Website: lowes
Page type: customer-info-address
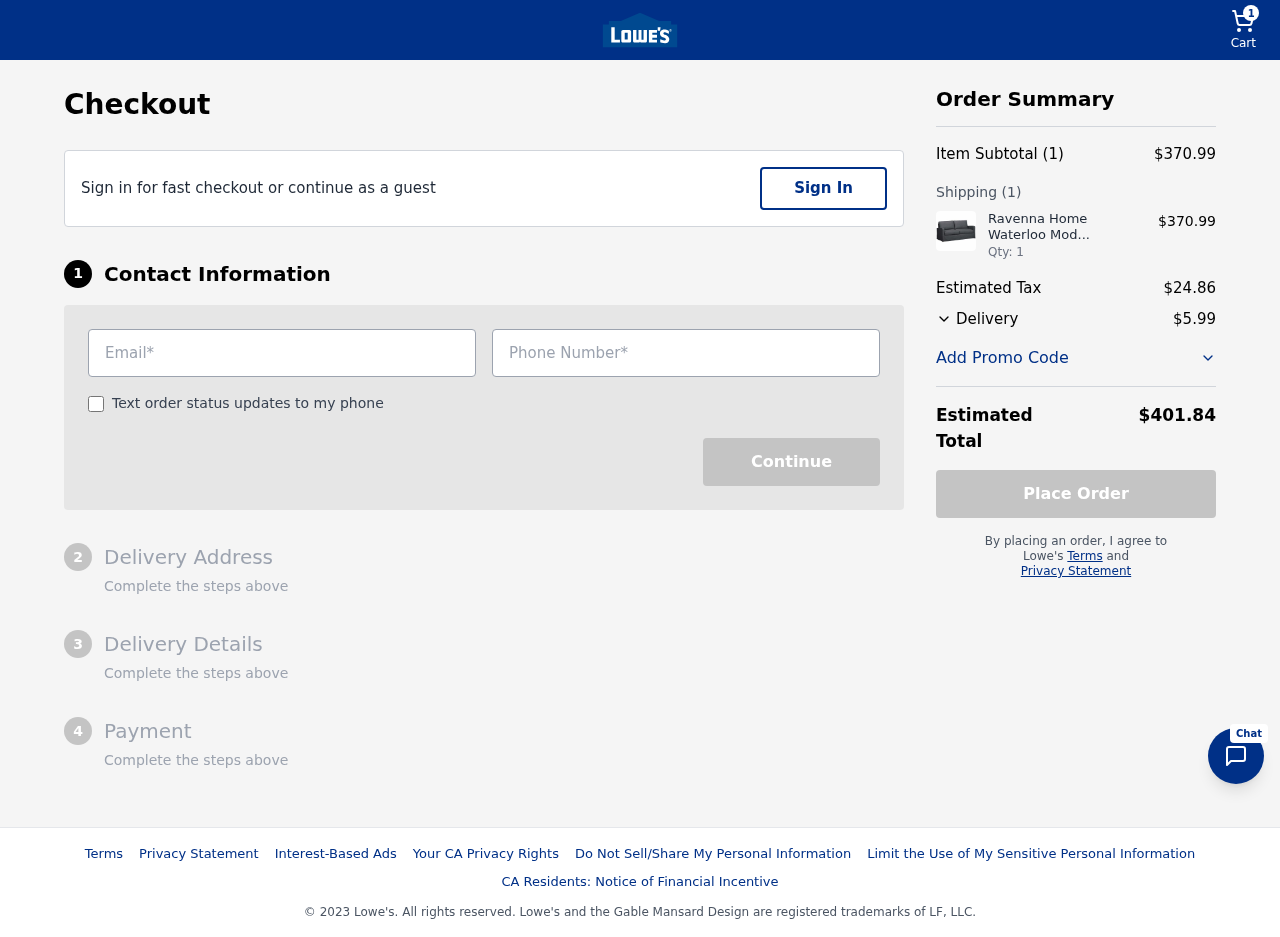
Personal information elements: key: PII_EMAIL
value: kimberlyalvarez@hotmail.com
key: PII_PHONE
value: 3699456122
Product elements: key: PRODUCT1_NAME
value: Ravenna Home Waterloo Modern Slipcover Chair Sofa
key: PRODUCT1_PRICE
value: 370.99
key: PRODUCT1_QUANTITY
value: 1
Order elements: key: ORDER_NUM_ITEMS
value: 1
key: ORDER_SUBTOTAL
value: $370.99
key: ORDER_NUM_ITEMS2
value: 1
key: ORDER_TAX
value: $24.86
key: ORDER_SHIPPING_COST
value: $5.99
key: ORDER_TOTAL
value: $401.84